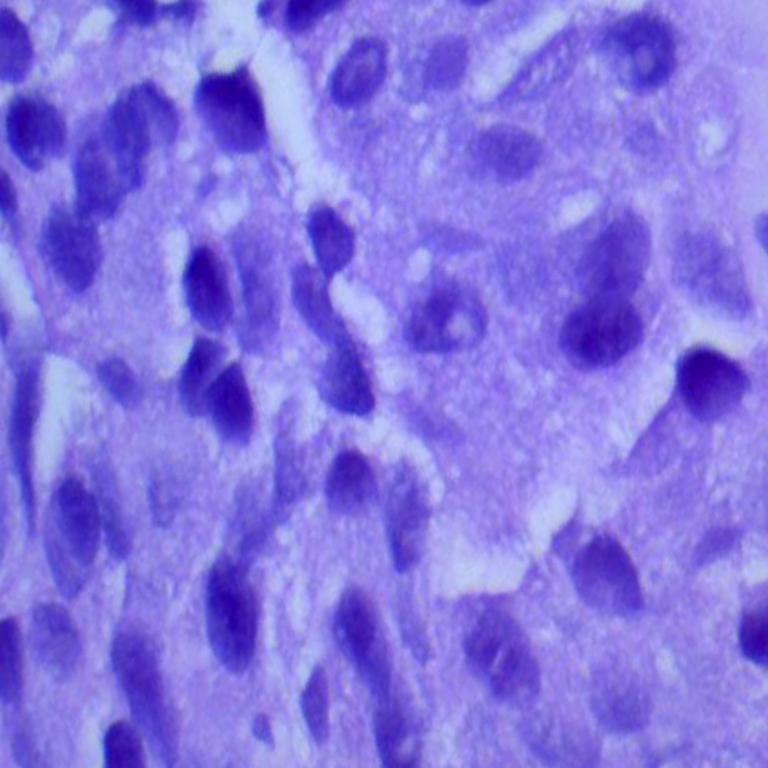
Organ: lung
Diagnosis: squamous carcinomas